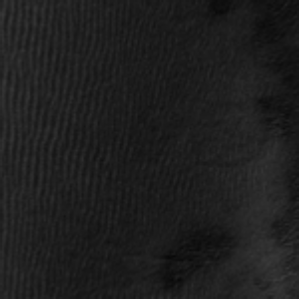
Label: frost